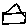
Label: house